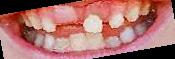
Condition: hypodontia